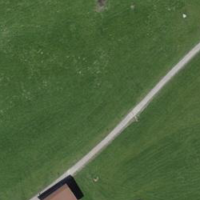
EUNIS habitat code: 25
Species observed at this site:
Passer domesticus